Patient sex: M
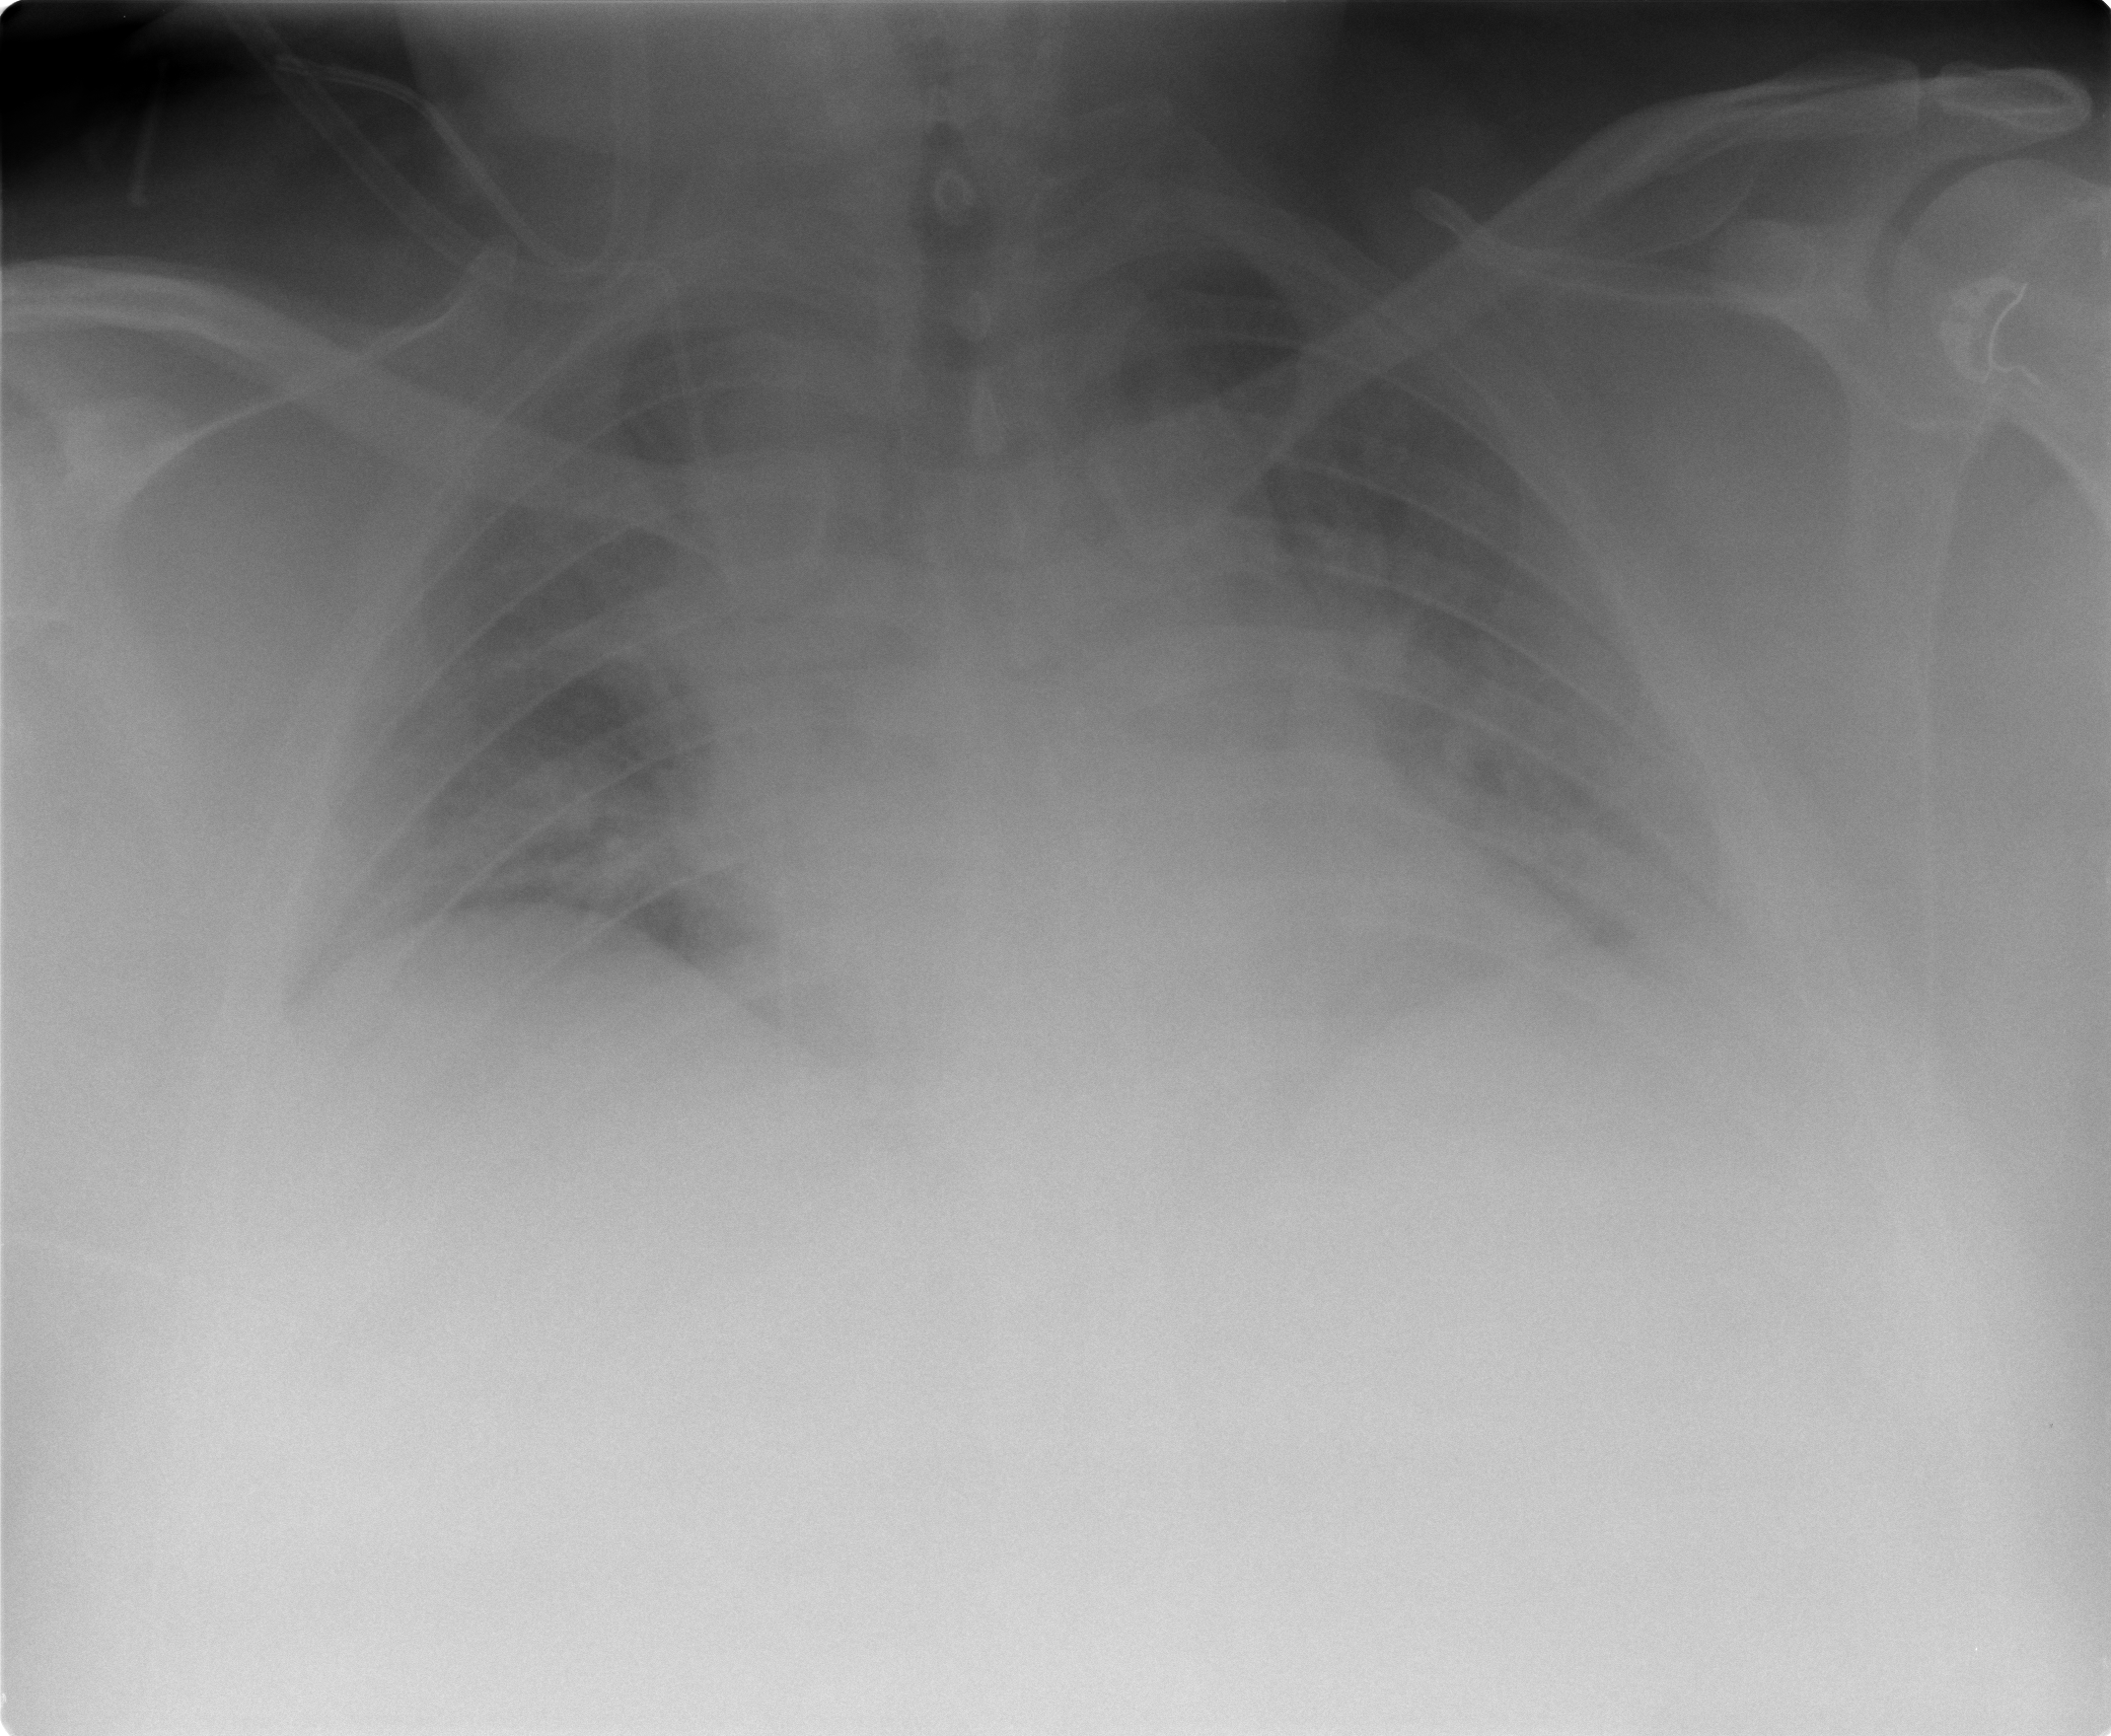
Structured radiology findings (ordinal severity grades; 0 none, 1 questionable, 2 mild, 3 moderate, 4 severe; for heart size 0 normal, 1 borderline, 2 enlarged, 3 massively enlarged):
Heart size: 2
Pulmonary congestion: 3
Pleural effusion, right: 0
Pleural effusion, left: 1
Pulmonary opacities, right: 1
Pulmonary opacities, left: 1
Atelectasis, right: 2
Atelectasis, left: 2